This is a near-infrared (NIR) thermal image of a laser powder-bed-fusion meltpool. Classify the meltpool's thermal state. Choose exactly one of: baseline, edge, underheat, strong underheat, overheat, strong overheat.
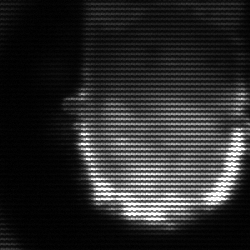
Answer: baseline